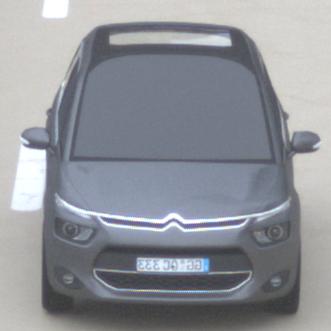
Make: Citroen
Model: Grand C4 Picasso VTi 120
Detailed model: Grand C4 Picasso (II)
Model produced from: 2013/10
Model produced until: 2015/02
Doors: 5
Color: gray
Road condition: dry road
Daytime: morning or afternoon
Contrast: low contrast